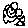
Label: flower